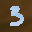
Label: 3